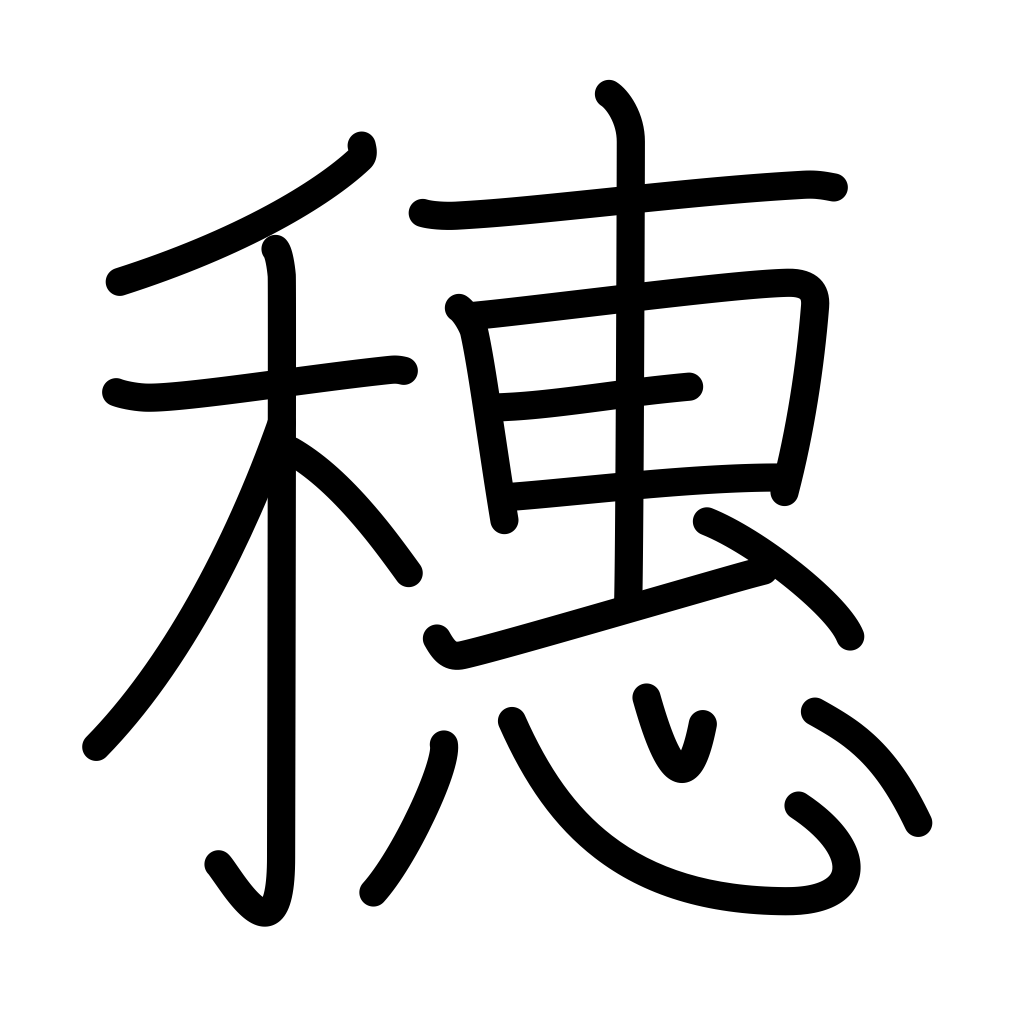
Meaning: head